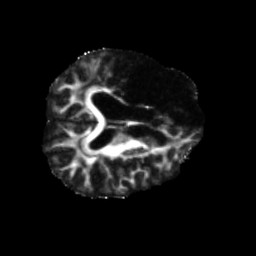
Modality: FA
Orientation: axial
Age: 64
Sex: male
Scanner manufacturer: siemens
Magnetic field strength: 3 T
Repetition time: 5.47 s
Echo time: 0.0854 s